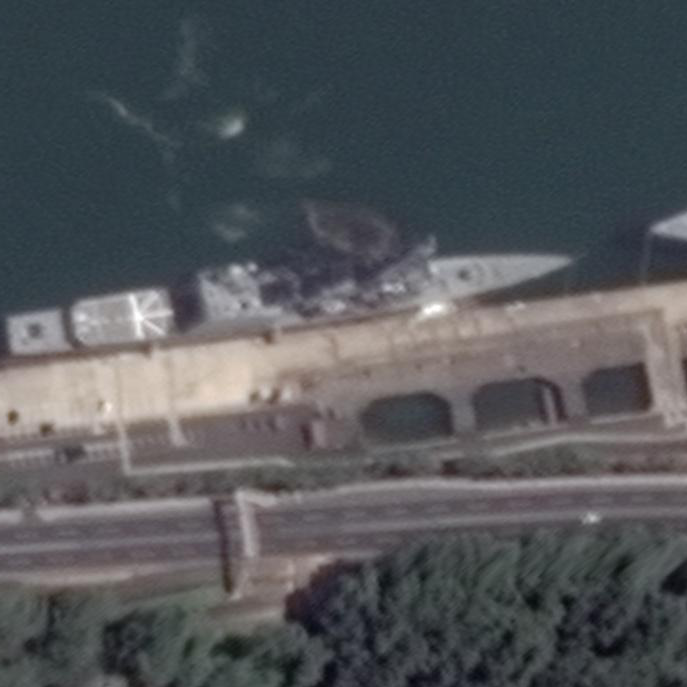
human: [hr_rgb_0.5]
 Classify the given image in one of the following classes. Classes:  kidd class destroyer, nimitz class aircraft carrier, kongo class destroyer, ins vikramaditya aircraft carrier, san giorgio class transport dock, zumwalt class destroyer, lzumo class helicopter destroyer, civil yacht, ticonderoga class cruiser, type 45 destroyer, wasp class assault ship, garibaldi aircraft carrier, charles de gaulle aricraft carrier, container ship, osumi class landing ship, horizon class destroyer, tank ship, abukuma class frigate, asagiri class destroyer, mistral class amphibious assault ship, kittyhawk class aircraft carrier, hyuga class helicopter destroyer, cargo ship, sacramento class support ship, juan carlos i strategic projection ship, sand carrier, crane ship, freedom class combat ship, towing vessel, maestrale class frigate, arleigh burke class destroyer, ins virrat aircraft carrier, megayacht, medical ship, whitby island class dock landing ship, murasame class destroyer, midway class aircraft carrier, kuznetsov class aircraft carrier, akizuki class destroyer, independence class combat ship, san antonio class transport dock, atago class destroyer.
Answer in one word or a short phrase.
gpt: Abukuma class frigate